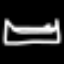
Label: bed